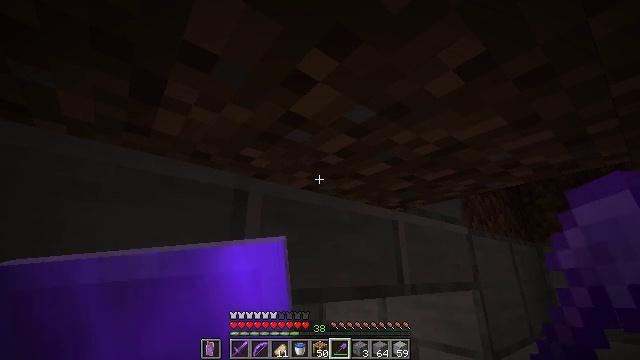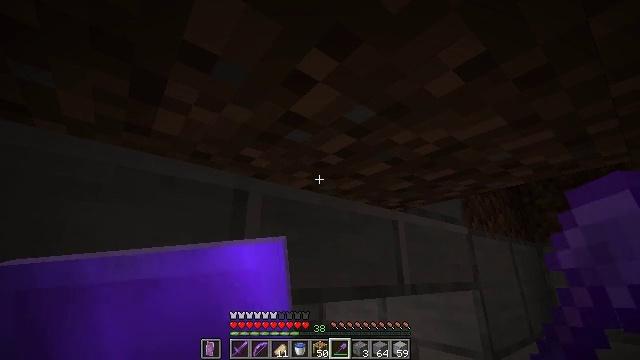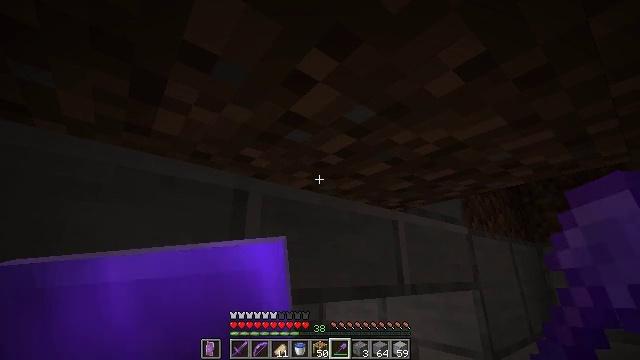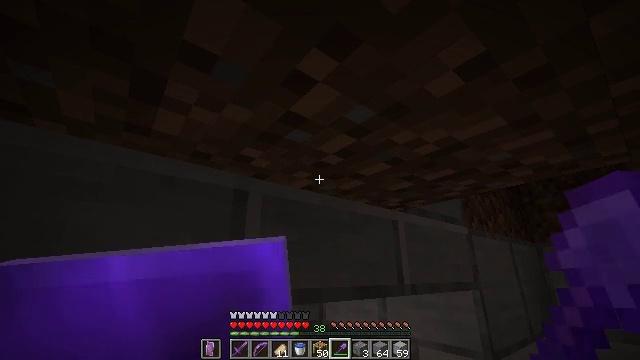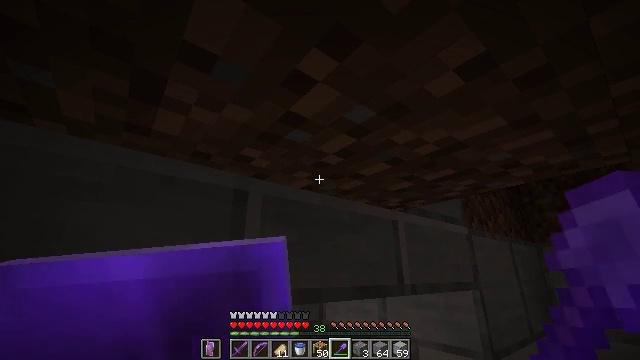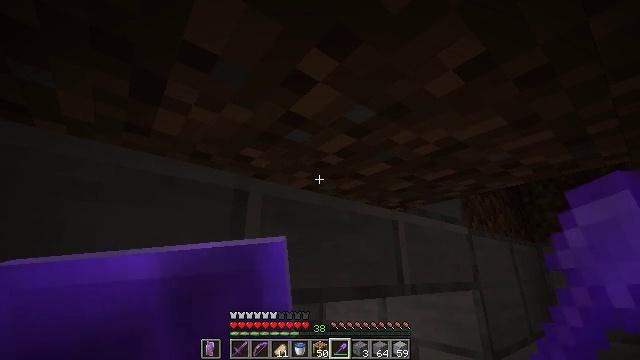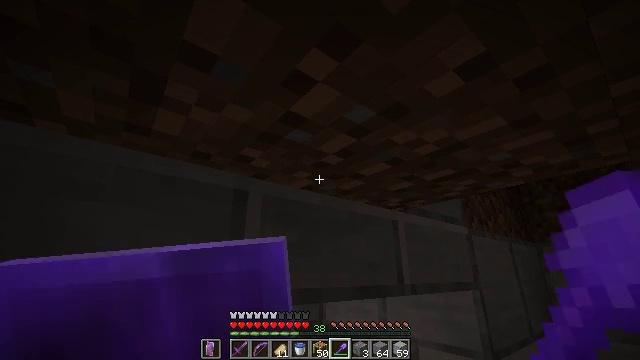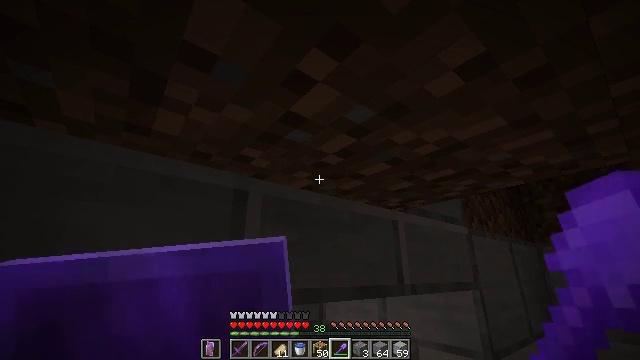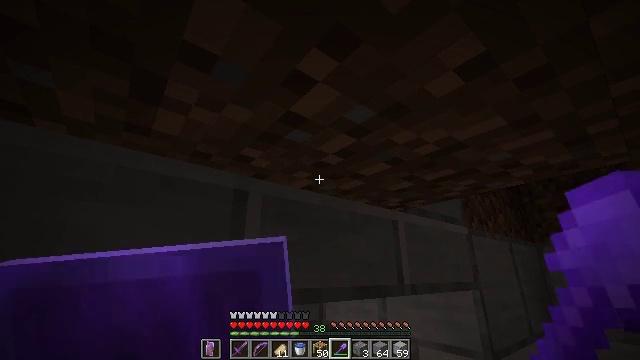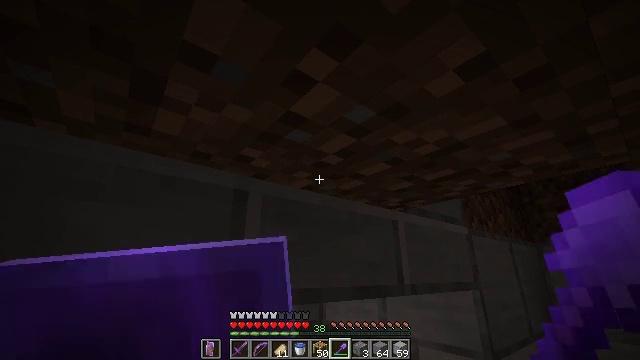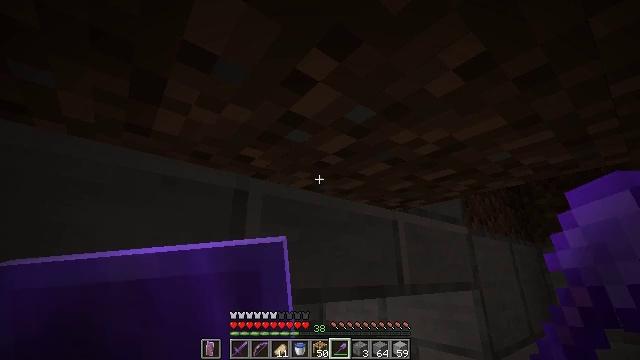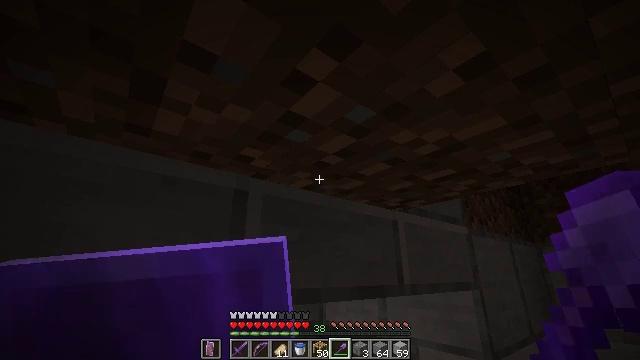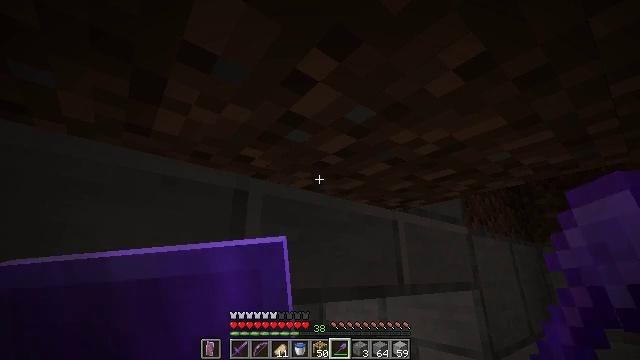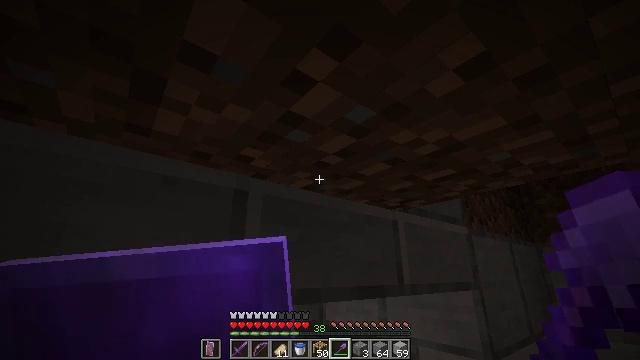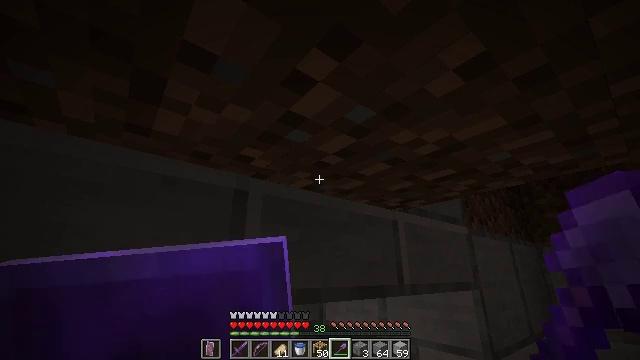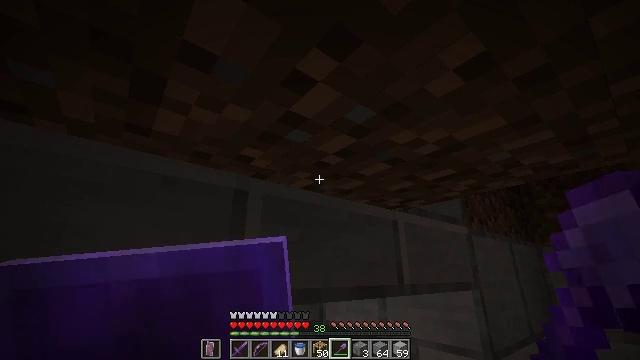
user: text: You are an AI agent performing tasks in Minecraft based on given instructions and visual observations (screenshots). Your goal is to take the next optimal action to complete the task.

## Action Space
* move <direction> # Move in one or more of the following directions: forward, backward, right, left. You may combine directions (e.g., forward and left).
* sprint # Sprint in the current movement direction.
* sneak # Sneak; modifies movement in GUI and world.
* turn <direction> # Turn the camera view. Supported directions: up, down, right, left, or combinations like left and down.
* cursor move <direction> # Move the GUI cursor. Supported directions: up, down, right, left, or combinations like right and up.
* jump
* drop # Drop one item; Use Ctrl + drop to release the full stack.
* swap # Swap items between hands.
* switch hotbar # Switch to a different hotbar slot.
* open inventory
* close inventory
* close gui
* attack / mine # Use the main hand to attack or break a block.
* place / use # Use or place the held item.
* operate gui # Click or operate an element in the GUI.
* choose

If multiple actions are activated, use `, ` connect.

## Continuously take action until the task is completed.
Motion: motion action
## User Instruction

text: Collect dirt by holding left button.
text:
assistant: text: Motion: no_op
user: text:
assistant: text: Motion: no_op
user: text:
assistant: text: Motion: no_op
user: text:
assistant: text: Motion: no_op
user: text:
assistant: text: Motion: no_op
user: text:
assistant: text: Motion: no_op
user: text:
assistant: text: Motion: no_op
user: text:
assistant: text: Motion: no_op
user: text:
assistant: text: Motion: no_op
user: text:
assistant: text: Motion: no_op
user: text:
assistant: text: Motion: no_op
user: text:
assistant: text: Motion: no_op
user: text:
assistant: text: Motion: no_op
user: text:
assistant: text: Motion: no_op
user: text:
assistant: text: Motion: no_op
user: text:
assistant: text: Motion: no_op
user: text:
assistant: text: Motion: no_op
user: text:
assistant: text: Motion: no_op
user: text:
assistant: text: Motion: no_op
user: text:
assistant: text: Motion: attack / mine
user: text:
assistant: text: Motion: attack / mine
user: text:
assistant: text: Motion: attack / mine
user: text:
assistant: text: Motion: no_op
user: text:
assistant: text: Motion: no_op
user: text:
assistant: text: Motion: no_op
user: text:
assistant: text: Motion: no_op
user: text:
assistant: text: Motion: no_op
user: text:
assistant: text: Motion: no_op
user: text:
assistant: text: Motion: no_op
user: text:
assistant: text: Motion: no_op